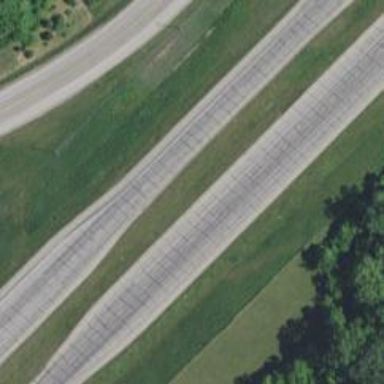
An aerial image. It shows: Trunk link highway.